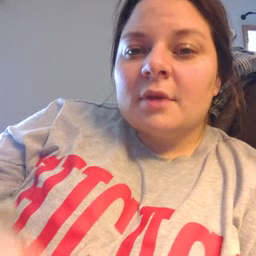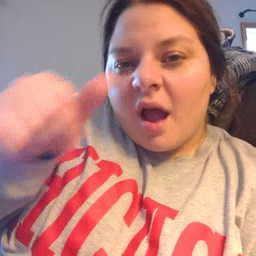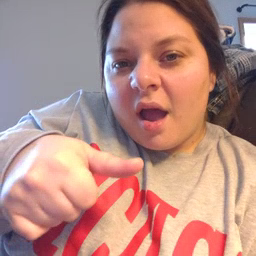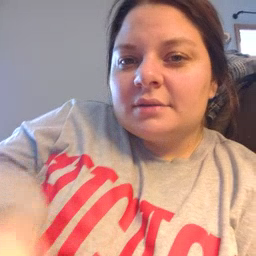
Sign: hide